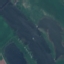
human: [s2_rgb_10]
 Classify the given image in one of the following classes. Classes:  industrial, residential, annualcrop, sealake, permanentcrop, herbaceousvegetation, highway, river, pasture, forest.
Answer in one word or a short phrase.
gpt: River